Question: I am using and when I my schema from the database, I am finding that several FK relationships are not being generated. It's driving me nuts. If I add them in by hand I start getting key violation errors when trying to insert. Take them back out and everything works fine.
Schema:
When I look at my RemarketingCase object I do not see any collections for Addresses, Debtors or Notes and no reference to Asset or Summary. Yet, when I look at either Status objects I have an ICollection of RecordHistories/CaseHistories. I look at either History tables and I have reference to the Status table but no reference to the RemarketingCase table.
This is really irksome as I am trying to deal with object graphs that just don't exist! It is forcing me to handle the add of a RemarketingCase and all it's relationships by doing so one at a time, in the correct order so SQL does not pop a referential integrity error.
Sample with FK reference (generated by EF):
'''
public partial class Status
{
public Status()
{
this.CaseHistories = new List<CaseHistory>();
}
public int Id { get; set; }
public string Title { get; set; }
public string Description { get; set; }
public virtual ICollection<CaseHistory> CaseHistories { get; set; }
}
public class StatusMap : EntityTypeConfiguration<Status>
{
public StatusMap()
{
// Primary Key
this.HasKey(t => t.Id);
// Properties
this.Property(t => t.Title)
.IsRequired()
.IsFixedLength()
.HasMaxLength(15);
this.Property(t => t.Description)
.IsRequired()
.HasMaxLength(50);
// Table & Column Mappings
this.ToTable("Status");
this.Property(t => t.Id).HasColumnName("Id");
this.Property(t => t.Title).HasColumnName("Title");
this.Property(t => t.Description).HasColumnName("Description");
}
}
'''
Sample without FK reference(s) as generated by EF:
'''
public partial class RemarketingCase
{
public int LoanId { get; set; }
public int RequestId { get; set; }
public string VIN { get; set; }
public int RemarketingCaseId { get; set; }
public string CaseId { get; set; }
public string CaseNumber { get; set; }
public string AssetId { get; set; }
public System.DateTime Created { get; set; }
public string CreatedBy { get; set; }
public Nullable<System.DateTime> Updated { get; set; }
public string UpdatedBy { get; set; }
}
public class RemarketingCaseMap : EntityTypeConfiguration<RemarketingCase>
{
public RemarketingCaseMap()
{
// Primary Key
this.HasKey(t => new { t.LoanId, t.RequestId, t.VIN });
// Properties
this.Property(t => t.LoanId)
.HasDatabaseGeneratedOption(DatabaseGeneratedOption.None);
this.Property(t => t.RequestId)
.HasDatabaseGeneratedOption(DatabaseGeneratedOption.None);
this.Property(t => t.VIN)
.IsRequired()
.HasMaxLength(25);
this.Property(t => t.RemarketingCaseId)
.HasDatabaseGeneratedOption(DatabaseGeneratedOption.Identity);
this.Property(t => t.CaseId)
.HasMaxLength(50);
this.Property(t => t.CaseNumber)
.HasMaxLength(50);
this.Property(t => t.AssetId)
.HasMaxLength(50);
this.Property(t => t.CreatedBy)
.IsRequired()
.HasMaxLength(50);
this.Property(t => t.UpdatedBy)
.HasMaxLength(50);
// Table & Column Mappings
this.ToTable("RemarketingCase");
this.Property(t => t.LoanId).HasColumnName("LoanId");
this.Property(t => t.RequestId).HasColumnName("RequestId");
this.Property(t => t.VIN).HasColumnName("VIN");
this.Property(t => t.RemarketingCaseId).HasColumnName("RemarketingCaseId");
this.Property(t => t.CaseId).HasColumnName("CaseId");
this.Property(t => t.CaseNumber).HasColumnName("CaseNumber");
this.Property(t => t.AssetId).HasColumnName("AssetId");
this.Property(t => t.Created).HasColumnName("Created");
this.Property(t => t.CreatedBy).HasColumnName("CreatedBy");
this.Property(t => t.Updated).HasColumnName("Updated");
this.Property(t => t.UpdatedBy).HasColumnName("UpdatedBy");
}
}
'''
Sample of hand adding references:
'''
public partial class RemarketingCase
{
public RemarketingCase()
{
this.Addresses = new List<Address>();
this.Debtors = new List<Debtor>();
this.Notes = new List<Note>();
this.RecordHistories = new List<RecordHistory>();
this.CaseHistories = new List<CaseHistory>();
}
public int LoanId { get; set; }
public int RequestId { get; set; }
public string VIN { get; set; }
public int RemarketingCaseId { get; set; }
public string CaseId { get; set; }
public string CaseNumber { get; set; }
public string AssetId { get; set; }
public System.DateTime Created { get; set; }
public string CreatedBy { get; set; }
public Nullable<System.DateTime> Updated { get; set; }
public string UpdatedBy { get; set; }
// manually added...
public virtual ICollection<Address> Addresses { get; set; }
public virtual ICollection<Debtor> Debtors { get; set; }
public virtual ICollection<Note> Notes { get; set; }
public virtual ICollection<RecordHistory> RecordHistories { get; set; }
public virtual ICollection<CaseHistory> CaseHistories { get; set; }
public virtual Asset Asset { get; set; }
public virtual Summary Summary { get; set; }
}
'''
And this is the error I get when I hand add the FKs:
> Test method AutoPay.Test.Remarketing.DatabaseChange.InsertAsset threw
exception: System.Data.Entity.Infrastructure.DbUpdateException: An
error occurred while updating the entries. See the inner exception for
details. ---> System.Data.Entity.Core.UpdateException: An error
occurred while updating the entries. See the inner exception for
details. ---> System.InvalidOperationException: A dependent property
in a ReferentialConstraint is mapped to a store-generated column.
Column: 'RemarketingCaseId'.
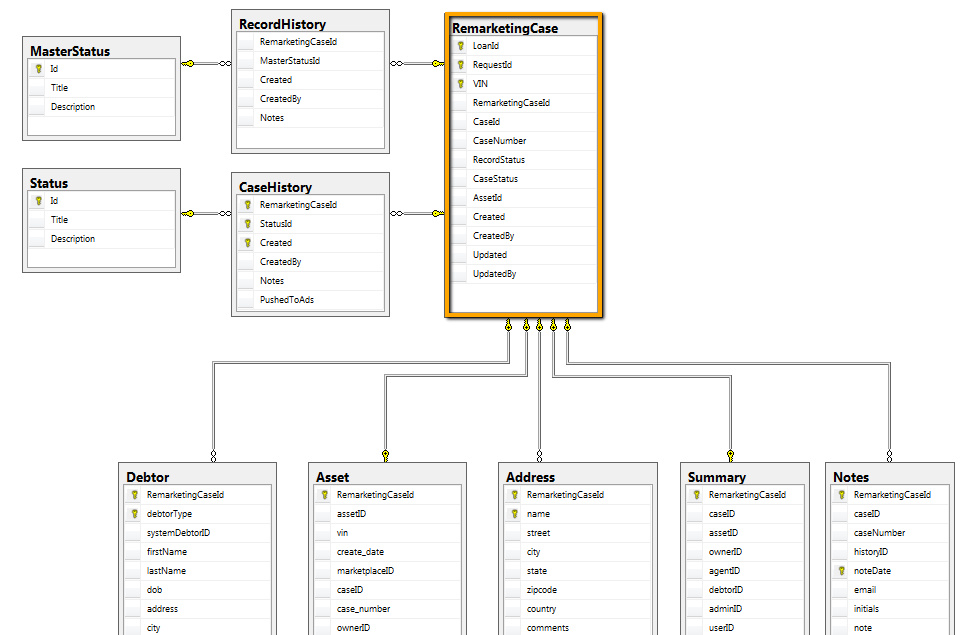
Answer: By changing the DB design a bit, adding the dreaded ID field as the PK, this error went away. While this is a violation of SQL normalization it is what it is. Unfortunately, I've not found a way to make EF deal with a compound PK correctly. (See the comments to my question.)